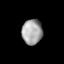
Tissue: lung
Cell type: Epithelial cells
Senescence score: 0.2197
Nuclear area (px): 503
Mean DAPI intensity: 162.765